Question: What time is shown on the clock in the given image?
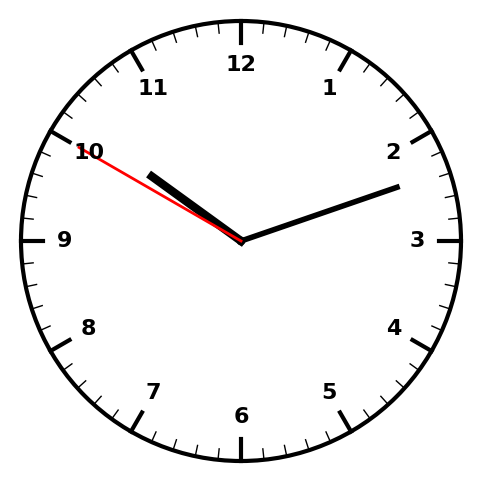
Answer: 10:11:50